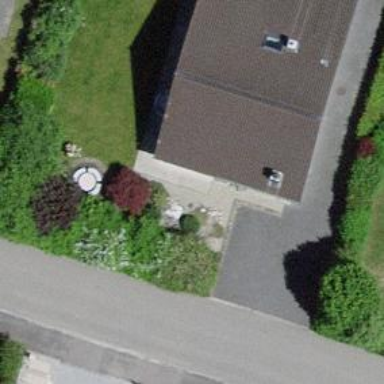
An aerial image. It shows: Detached building.